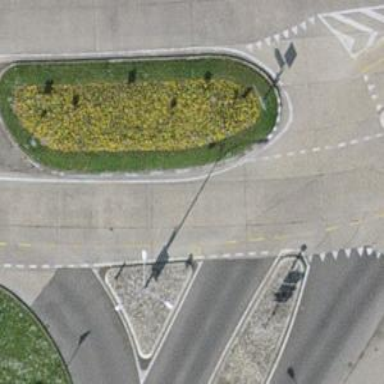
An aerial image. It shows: Tertiary road with asphalt surface and separate sidewalk.